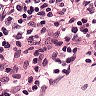
Metastatic tissue present: no